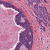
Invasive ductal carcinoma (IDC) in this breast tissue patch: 1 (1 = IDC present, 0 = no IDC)